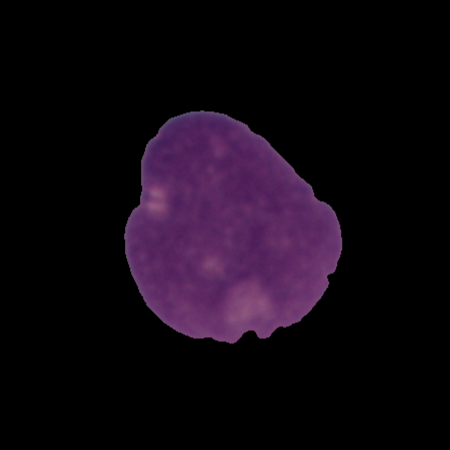
Label: cancer